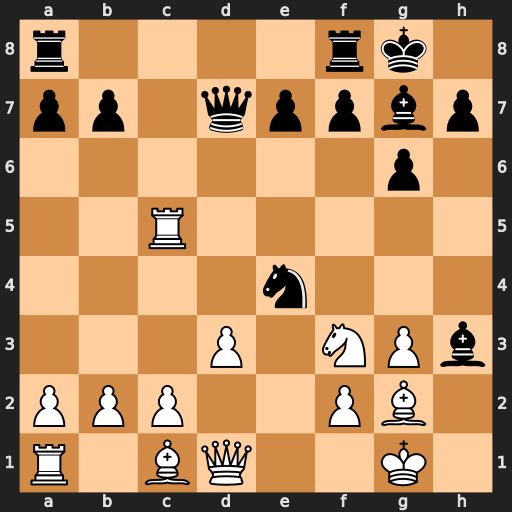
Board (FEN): r4rk1/pp1qppbp/6p1/2R5/4n3/3P1NPb/PPP2PB1/R1BQ2K1
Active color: w
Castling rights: -
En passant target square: -
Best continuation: Bxh3 Qxh3 dxe4